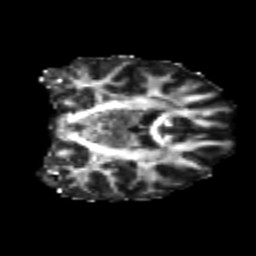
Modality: FA
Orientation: coronal
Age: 20
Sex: female
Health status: healthy
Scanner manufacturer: philips
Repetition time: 7.384 s
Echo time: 0.08599 s